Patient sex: F
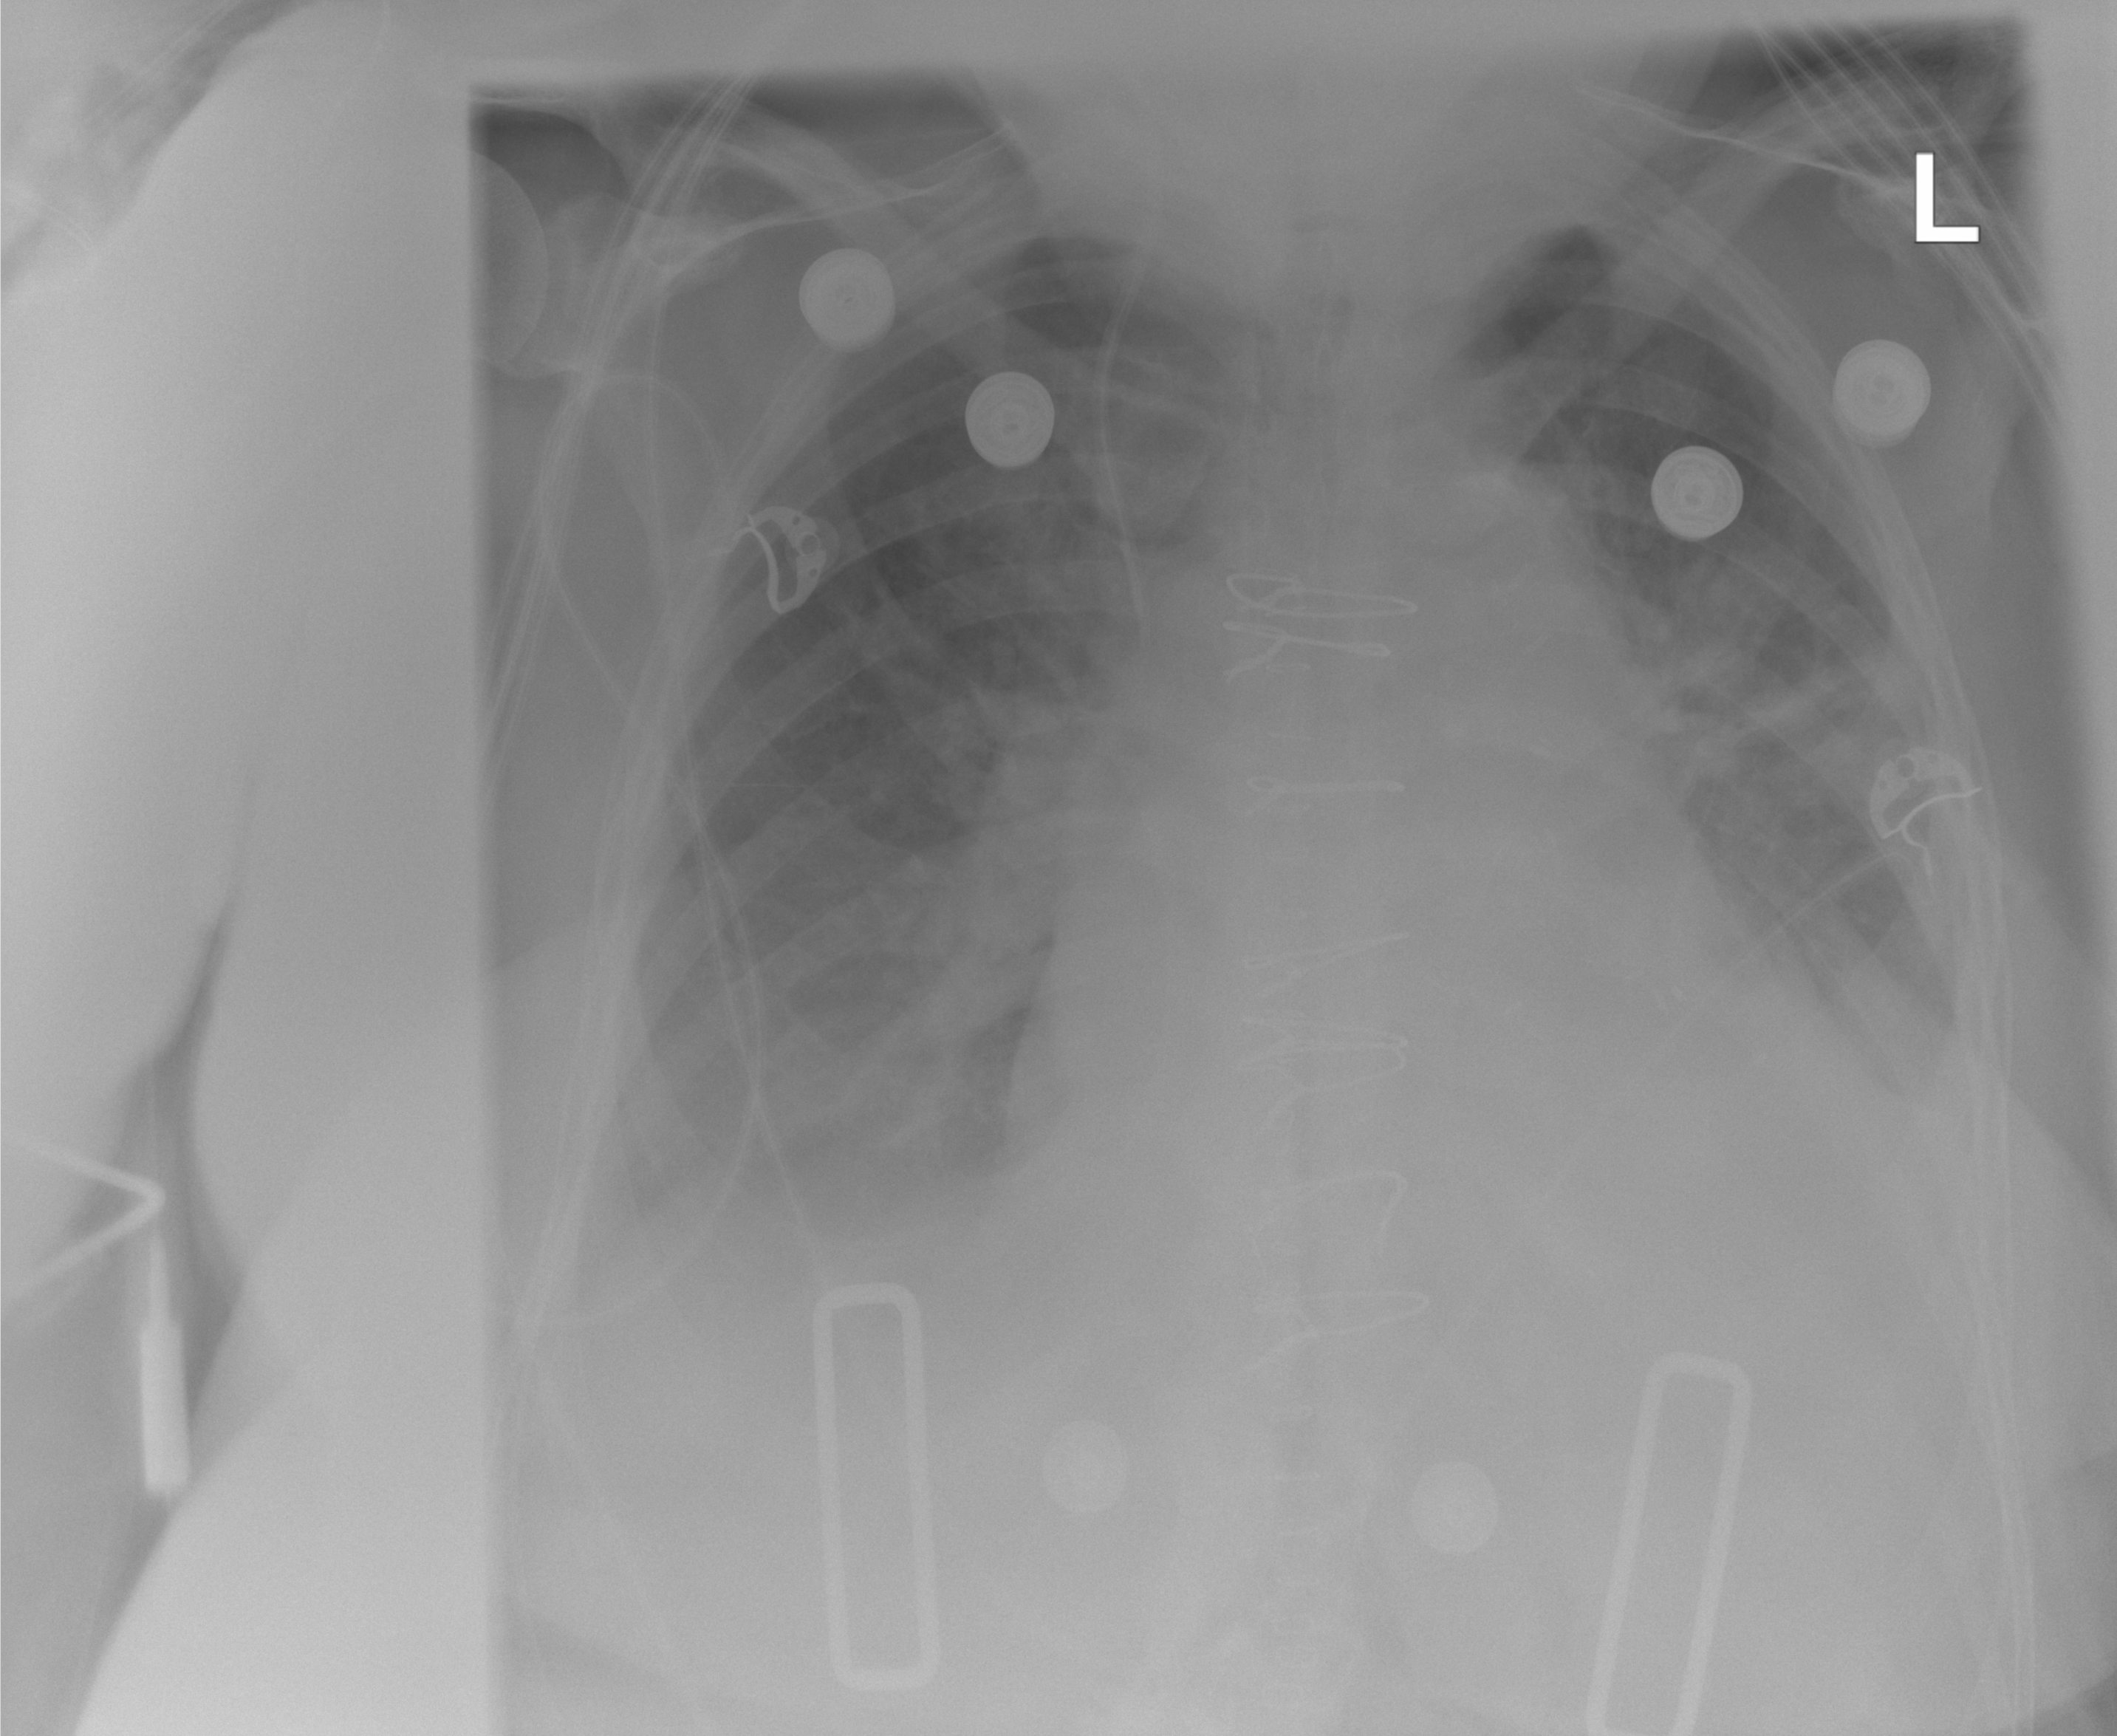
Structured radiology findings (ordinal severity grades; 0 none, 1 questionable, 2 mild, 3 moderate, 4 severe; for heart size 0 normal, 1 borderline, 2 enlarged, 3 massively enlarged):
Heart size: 2
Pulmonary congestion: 2
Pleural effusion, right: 2
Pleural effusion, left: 2
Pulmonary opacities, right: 0
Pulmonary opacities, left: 0
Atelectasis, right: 2
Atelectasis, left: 2